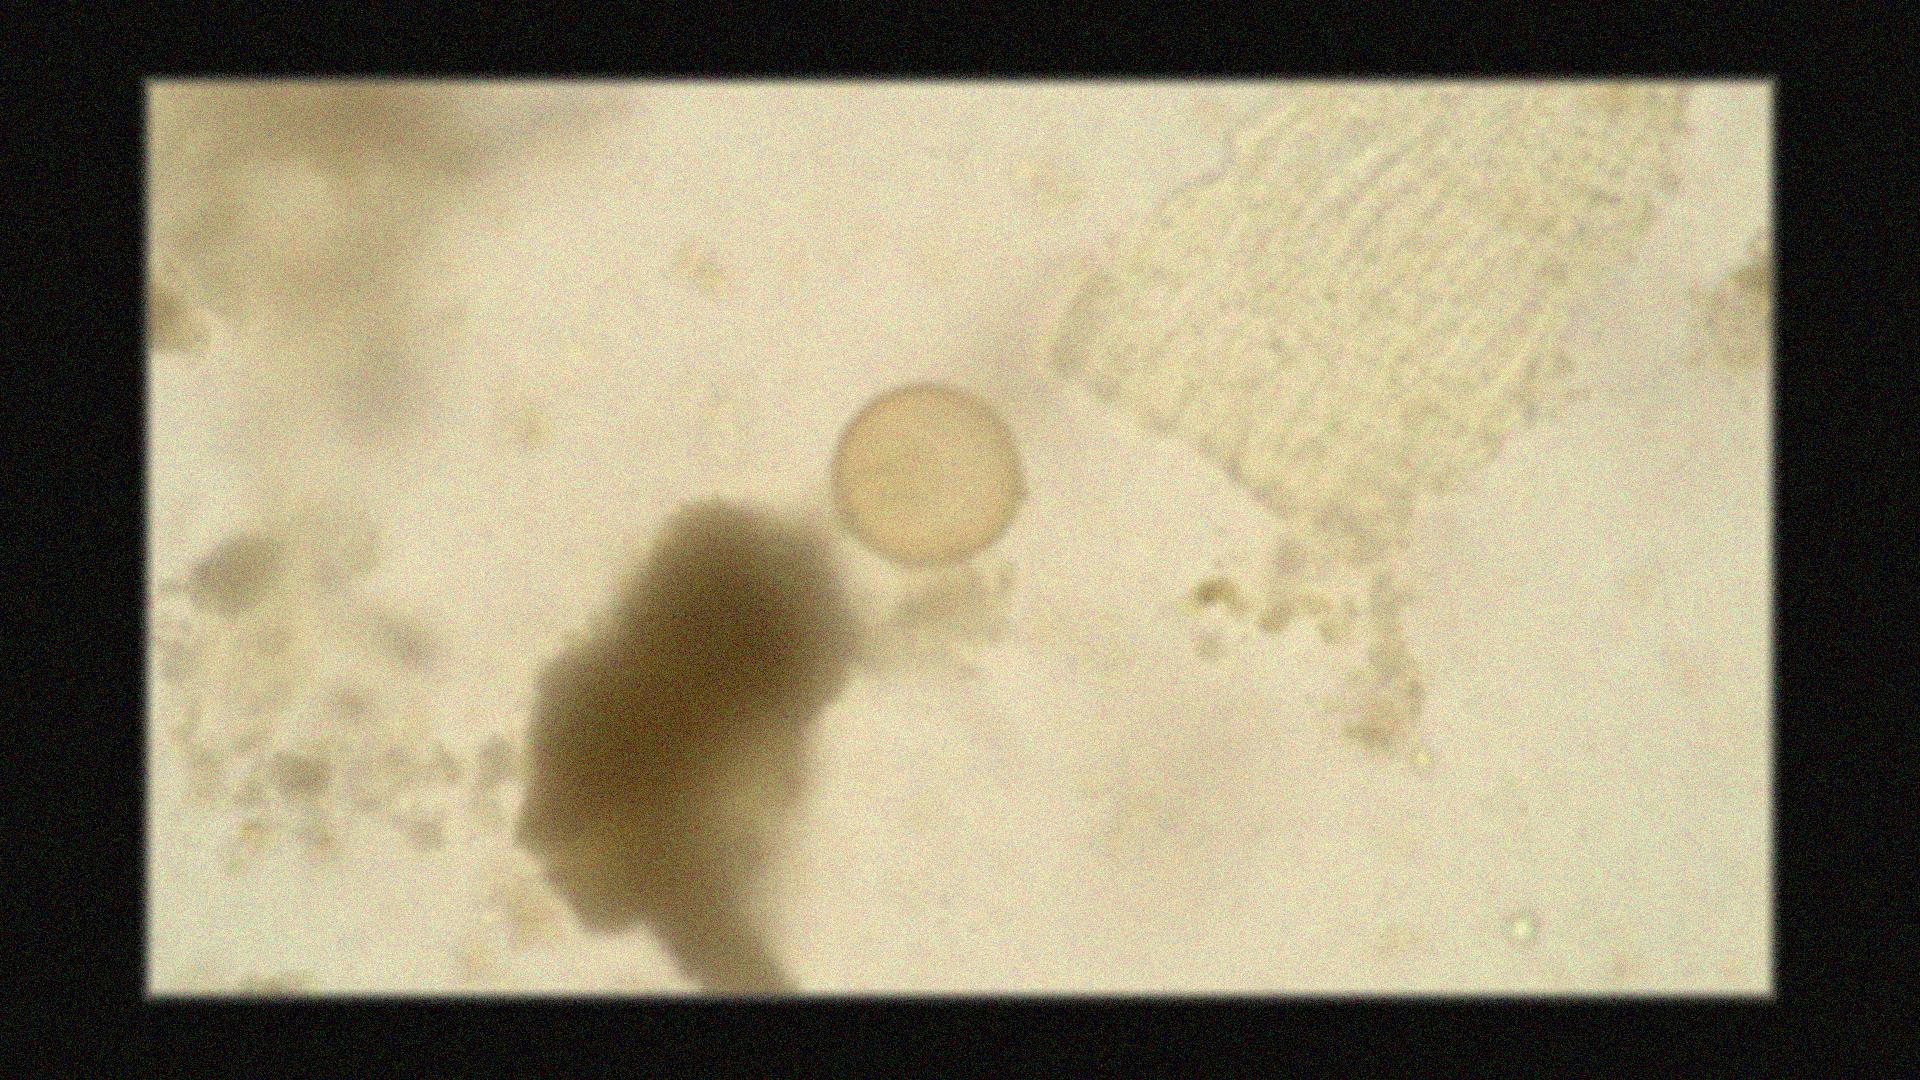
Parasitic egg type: Hymenolepis diminuta